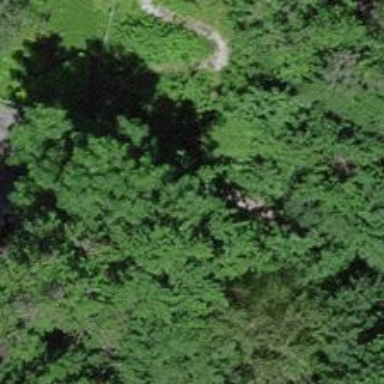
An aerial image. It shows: Unpaved path.